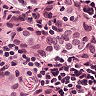
Metastatic tissue present: yes